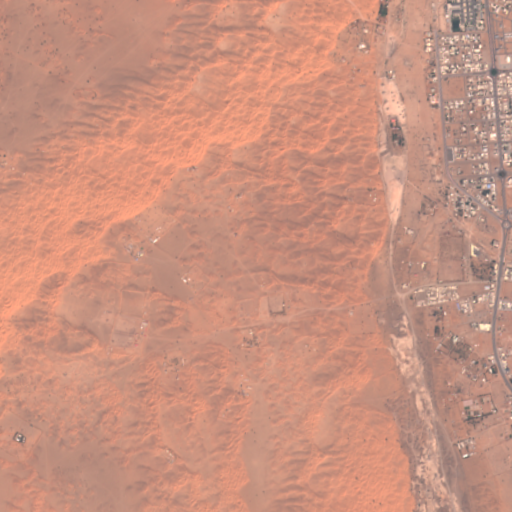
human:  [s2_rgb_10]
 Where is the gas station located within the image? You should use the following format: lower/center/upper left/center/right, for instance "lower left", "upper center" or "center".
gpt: The gas station is located in the center right of the image.
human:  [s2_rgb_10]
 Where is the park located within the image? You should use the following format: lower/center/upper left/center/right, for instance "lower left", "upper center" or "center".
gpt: The park is located in the upper right of the image.
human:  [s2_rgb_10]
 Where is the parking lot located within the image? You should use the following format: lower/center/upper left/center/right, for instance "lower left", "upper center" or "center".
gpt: The parking lot is located in the upper right of the image.
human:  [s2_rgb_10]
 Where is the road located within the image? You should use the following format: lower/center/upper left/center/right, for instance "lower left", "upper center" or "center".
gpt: There is no road in the image.